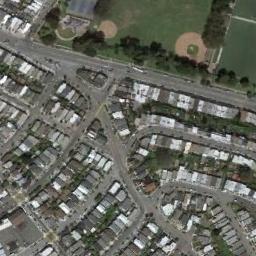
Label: baseball_diamond